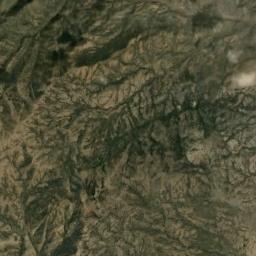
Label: mountain